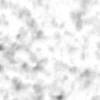
Label: no_change